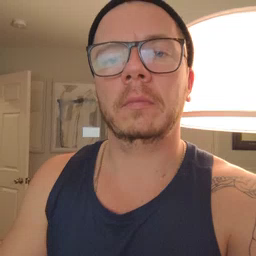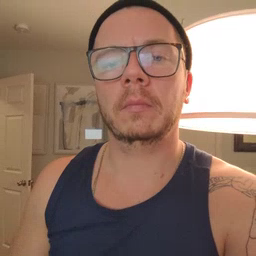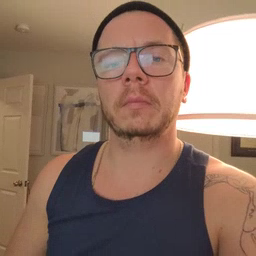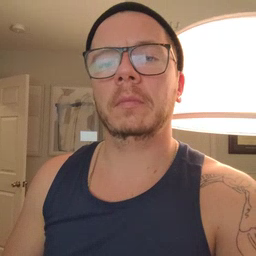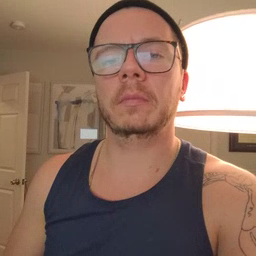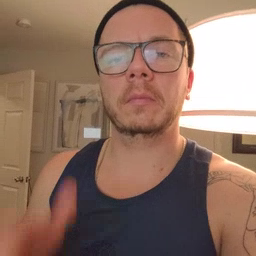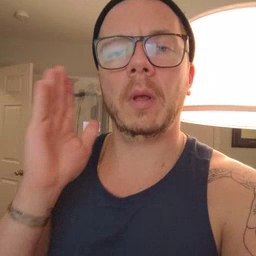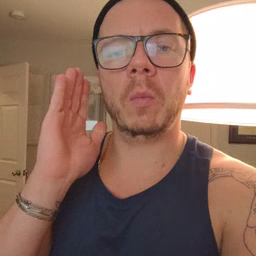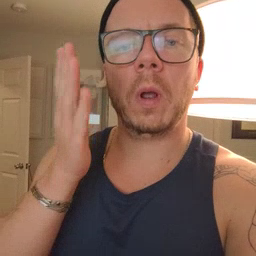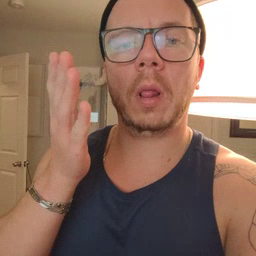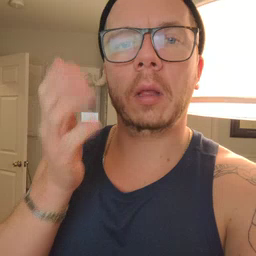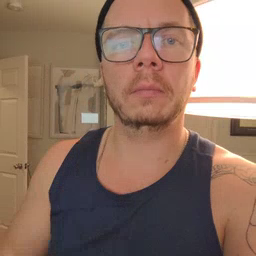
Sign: will